Question: I am working on android application in which i am using sherlock action bar. I want to change the text on my action bar programmatically when user clicked it. I have done it in Edit Text as:'editText.setText("Save");' when user clicked textView. I want to do it on run time when i clicked on action bar text it should be changed to "save" My code for action bar is given below:

'''
<menu xmlns:android="http://schemas.android.com/apk/res/android" >
<item
android:id="@+id/editTxt"
android:showAsAction="always|collapseActionView"
android:title="Edit"/>
</menu>
@Override
public boolean onCreateOptionsMenu(com.actionbarsherlock.view.Menu menu) {
MenuInflater inflater = getSupportMenuInflater();
inflater.inflate(R.menu.main, menu);
return true;
}
@Override
public boolean onOptionsItemSelected(
com.actionbarsherlock.view.MenuItem item) {
switch (item.getItemId()) {
case R.id.editTxt:
return true;
default:
finish();
return super.onOptionsItemSelected(item);
}
}
'''
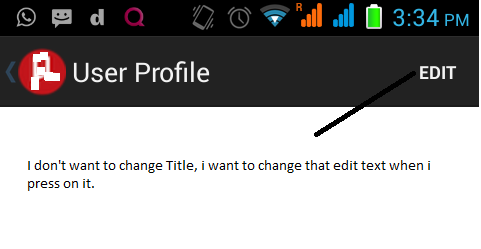
Answer: 'ActionBar'
If you're running API >= 11, then :
'''
getActionBar().setTitle("Hello");
'''
Or, with API < 11 :
'''
getSupportActionBar().setTitle("Hello");
'''
To change the ActionBar's text.
'''
@Override
public boolean onOptionsItemSelected(com.actionbarsherlock.view.MenuItem item) {
switch (item.getItemId()) {
case R.id.editTxt:
item.setTitle("Hello");
return true;
......
'''